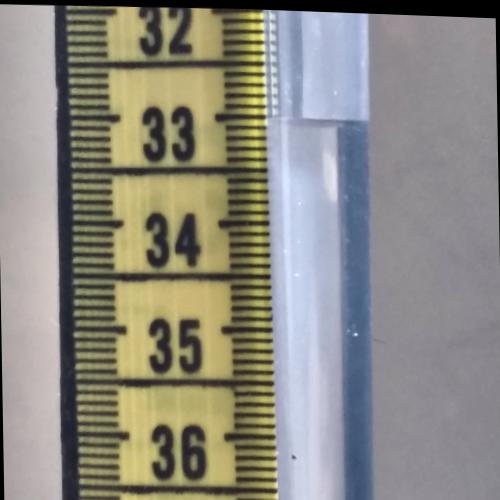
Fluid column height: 33.0 cm